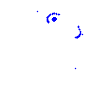
Particle: electron